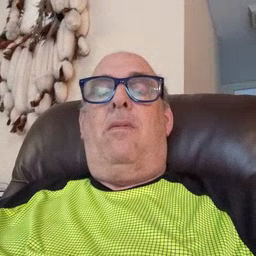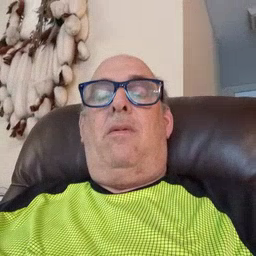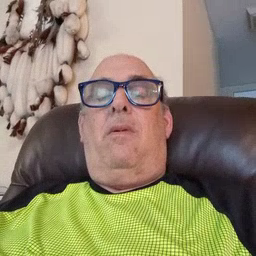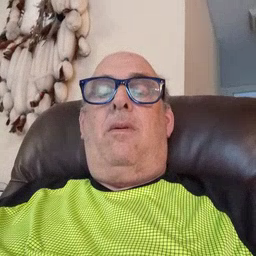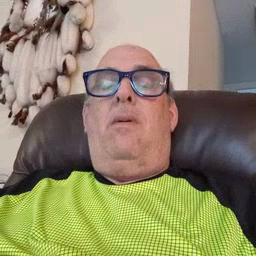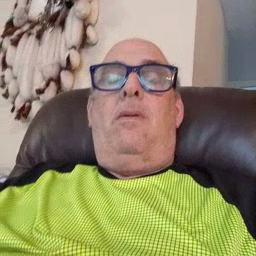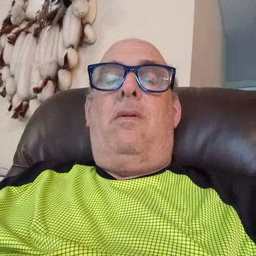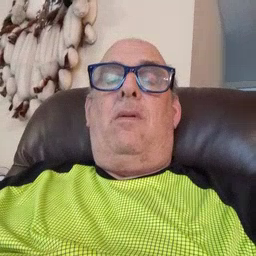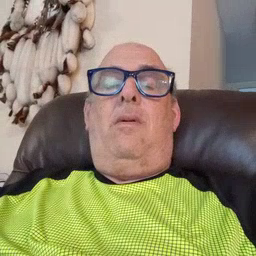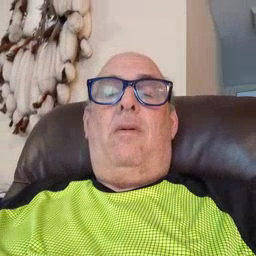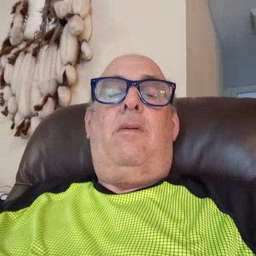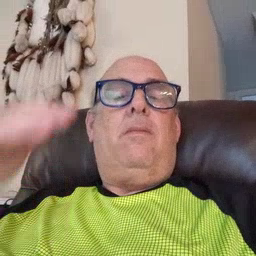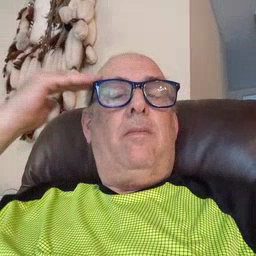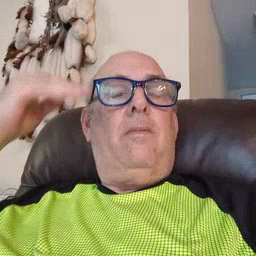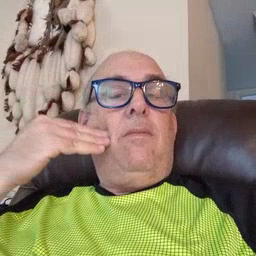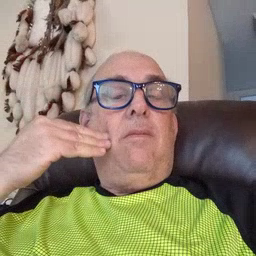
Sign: head